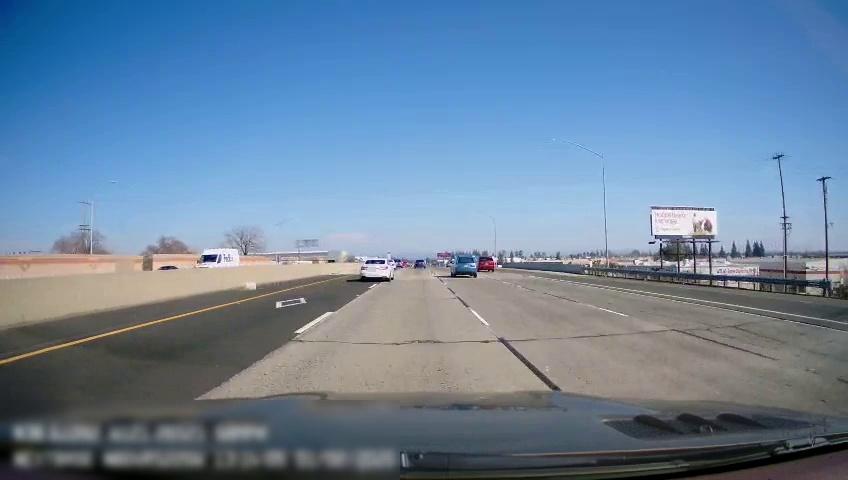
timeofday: Day
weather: Sunny
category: Vehicles | Van
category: Vehicles | Car
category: Drivable Space
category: Vehicles | Van
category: Vehicles | SUV
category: Vehicles | SUV
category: Vehicles | Car
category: Vehicles | Car
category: Vehicles | Car
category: Lanes | Alternate Lane
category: Lanes | Alternate Lane
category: Lanes | Alternate Lane
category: Lanes | Alternate Lane
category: Lanes | Current Lane
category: Lanes | Current Lane
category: Lanes | Alternate Lane